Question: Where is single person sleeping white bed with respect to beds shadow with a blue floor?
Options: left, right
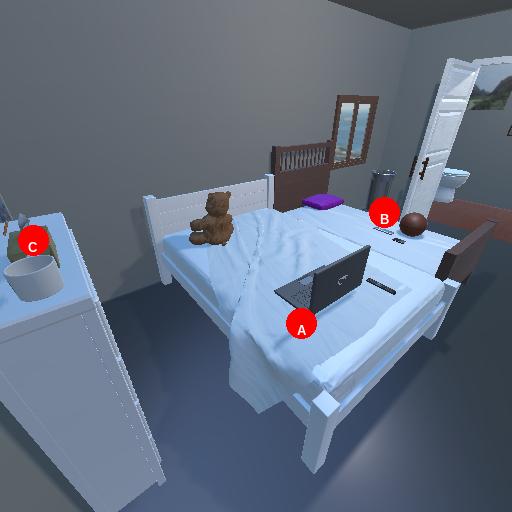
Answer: left